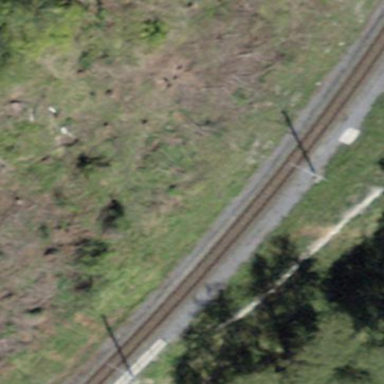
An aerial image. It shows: Railway area.